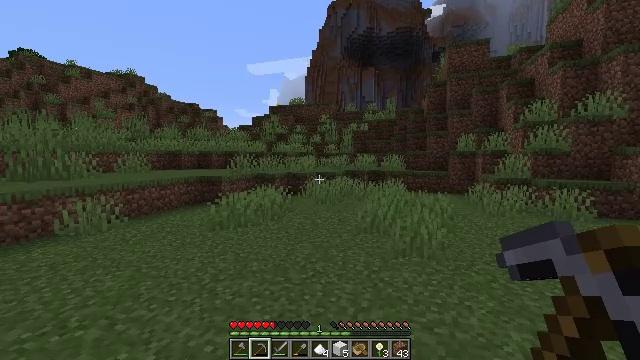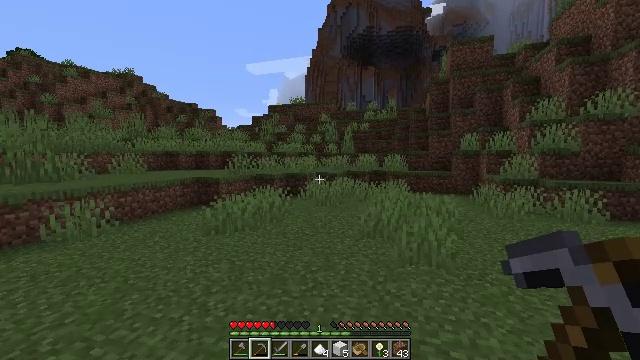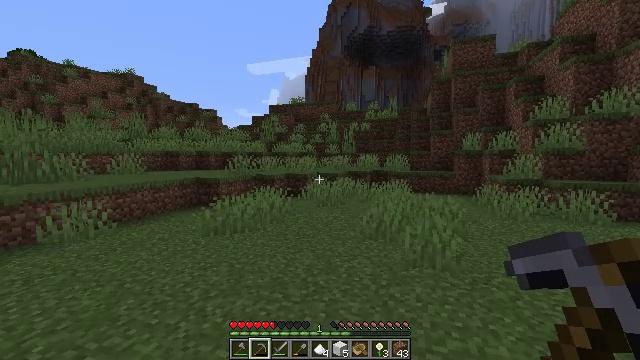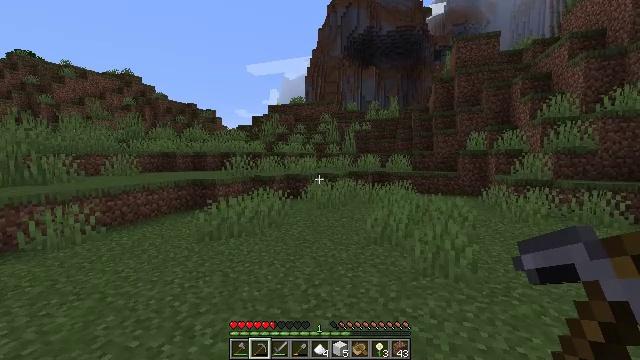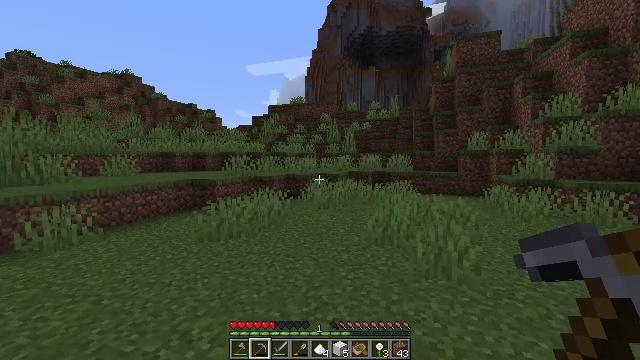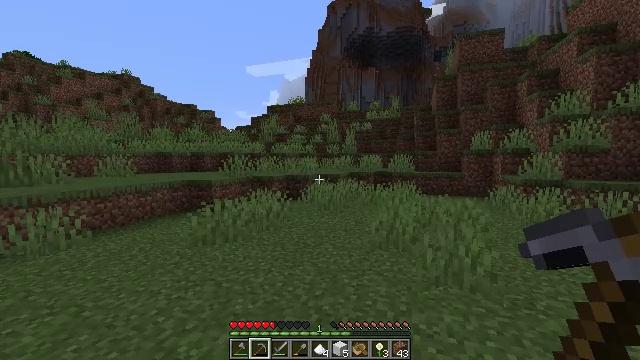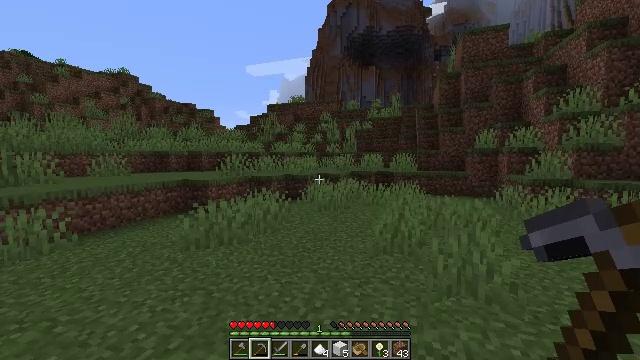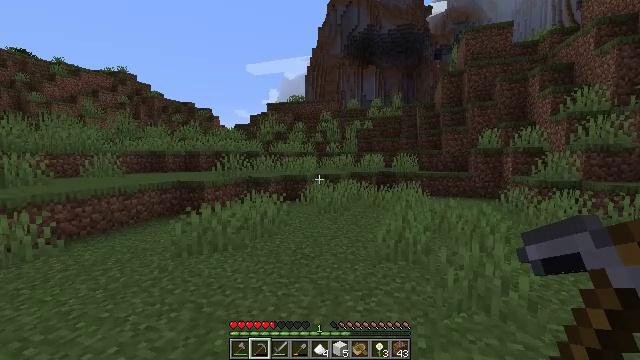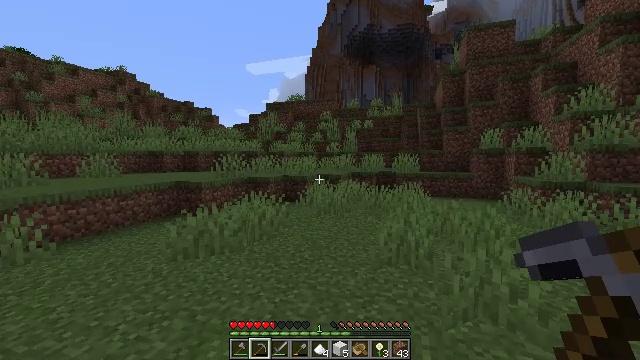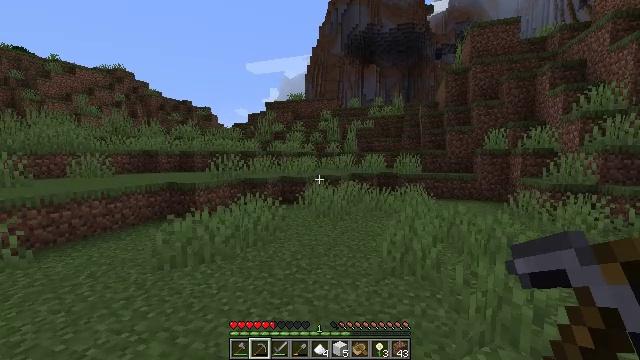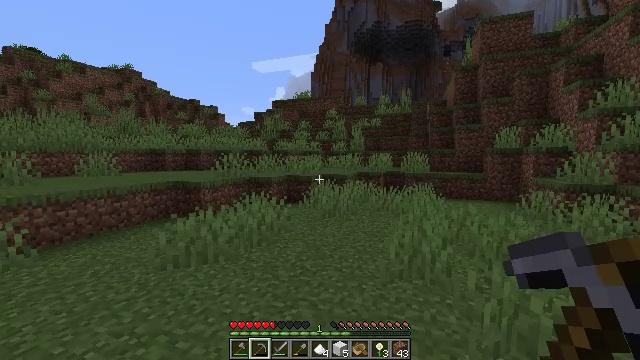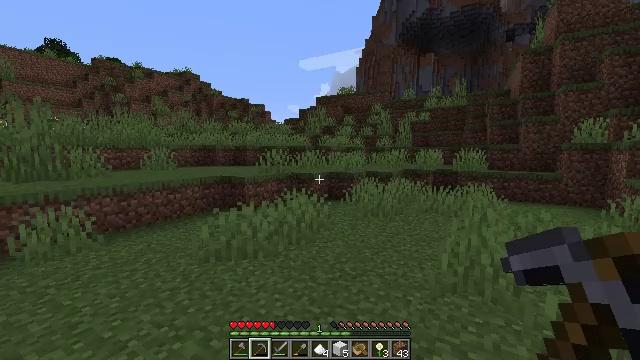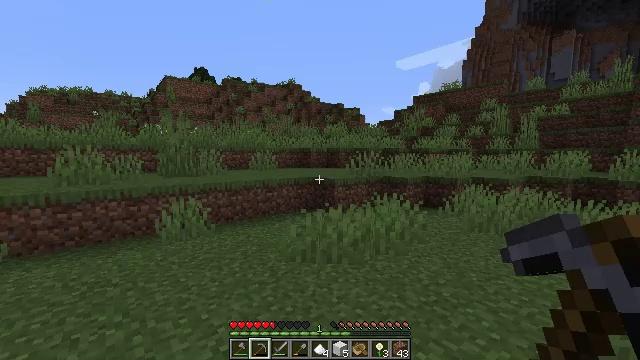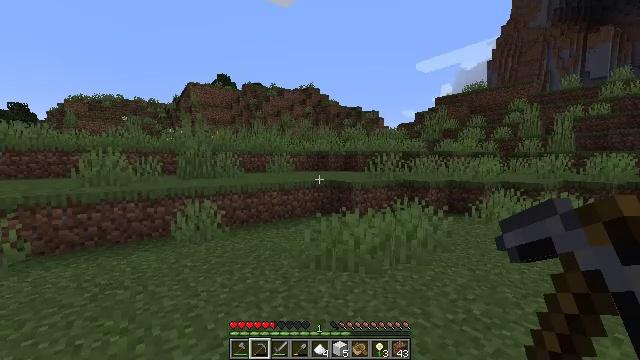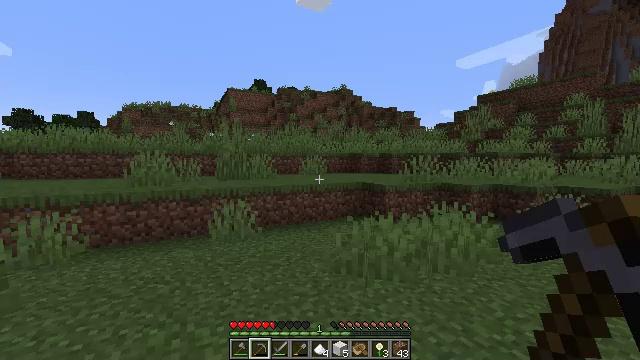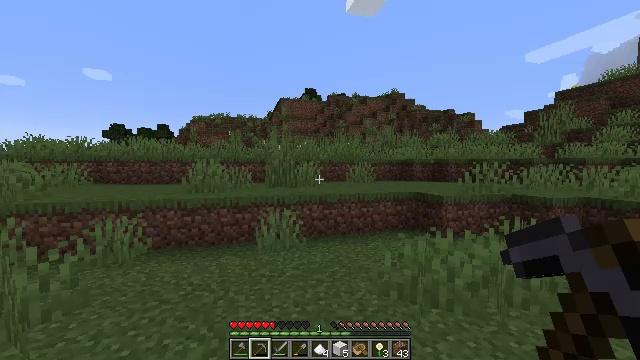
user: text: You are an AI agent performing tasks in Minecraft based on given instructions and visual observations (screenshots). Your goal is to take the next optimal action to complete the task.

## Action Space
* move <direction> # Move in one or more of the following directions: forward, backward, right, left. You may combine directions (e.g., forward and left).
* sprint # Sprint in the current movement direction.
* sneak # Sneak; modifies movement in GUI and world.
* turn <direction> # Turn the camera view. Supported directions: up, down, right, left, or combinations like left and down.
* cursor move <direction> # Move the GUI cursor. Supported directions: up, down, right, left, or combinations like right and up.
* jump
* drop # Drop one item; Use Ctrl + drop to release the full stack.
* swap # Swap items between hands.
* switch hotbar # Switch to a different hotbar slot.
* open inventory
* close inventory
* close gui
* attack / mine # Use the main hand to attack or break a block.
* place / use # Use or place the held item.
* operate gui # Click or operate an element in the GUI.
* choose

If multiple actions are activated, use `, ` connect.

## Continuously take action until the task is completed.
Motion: motion action
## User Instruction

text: Mine tall grass from the ground.
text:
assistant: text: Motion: move forward
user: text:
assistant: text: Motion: move forward
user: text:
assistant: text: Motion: move forward
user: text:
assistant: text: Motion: move forward
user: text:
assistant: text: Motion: move forward
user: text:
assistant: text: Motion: move forward
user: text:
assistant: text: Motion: move forward
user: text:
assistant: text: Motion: move forward
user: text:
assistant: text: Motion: move forward
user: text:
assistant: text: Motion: move forward, turn left
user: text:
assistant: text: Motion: move forward, turn left
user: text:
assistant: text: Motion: move forward, turn left
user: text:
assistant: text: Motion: move forward, turn left
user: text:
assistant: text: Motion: move forward, turn left
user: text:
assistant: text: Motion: move forward, turn left and up
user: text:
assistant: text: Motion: move forward, turn left
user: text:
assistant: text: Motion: move forward, turn left
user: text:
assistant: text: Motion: move forward
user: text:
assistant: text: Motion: move forward
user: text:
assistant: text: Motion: move forward
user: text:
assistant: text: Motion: move forward
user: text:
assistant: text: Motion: move forward
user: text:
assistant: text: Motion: move forward
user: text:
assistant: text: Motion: move forward
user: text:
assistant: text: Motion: move forward
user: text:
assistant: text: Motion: move forward
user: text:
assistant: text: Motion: move forward
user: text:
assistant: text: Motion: move forward
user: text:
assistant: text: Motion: move forward
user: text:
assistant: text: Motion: move forward